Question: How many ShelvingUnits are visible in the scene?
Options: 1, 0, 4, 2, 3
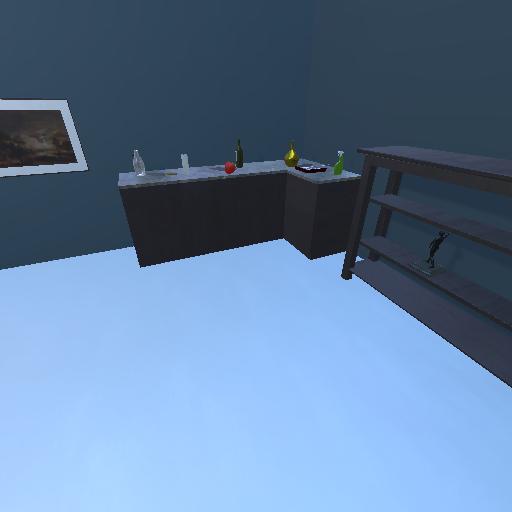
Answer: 1